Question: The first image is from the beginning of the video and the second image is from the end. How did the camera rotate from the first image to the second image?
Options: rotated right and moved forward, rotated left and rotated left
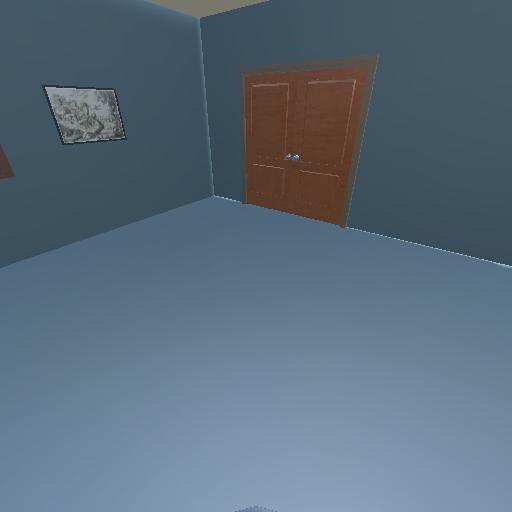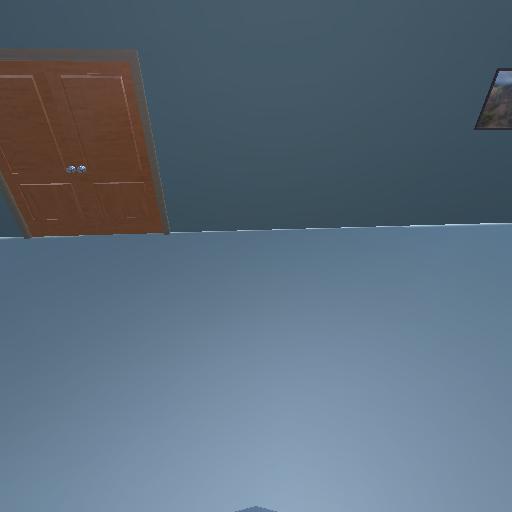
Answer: rotated right and moved forward